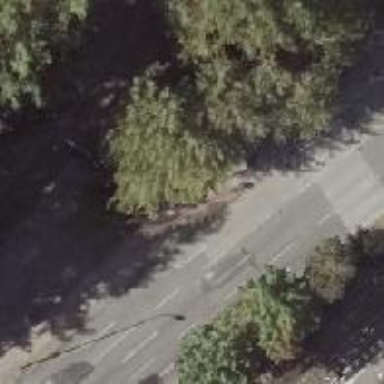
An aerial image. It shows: Secondary road with concrete surface. There is cycle track on the right side.